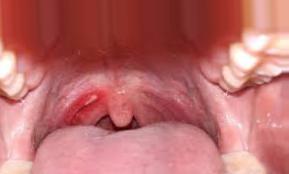
Condition: Mouth Ulcer